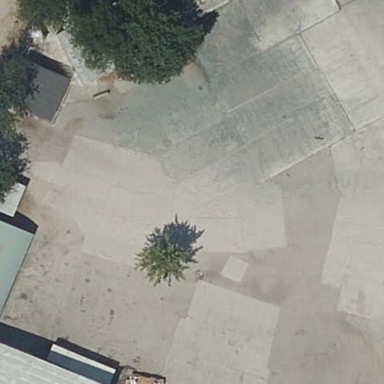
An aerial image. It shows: Car shop.